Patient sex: M
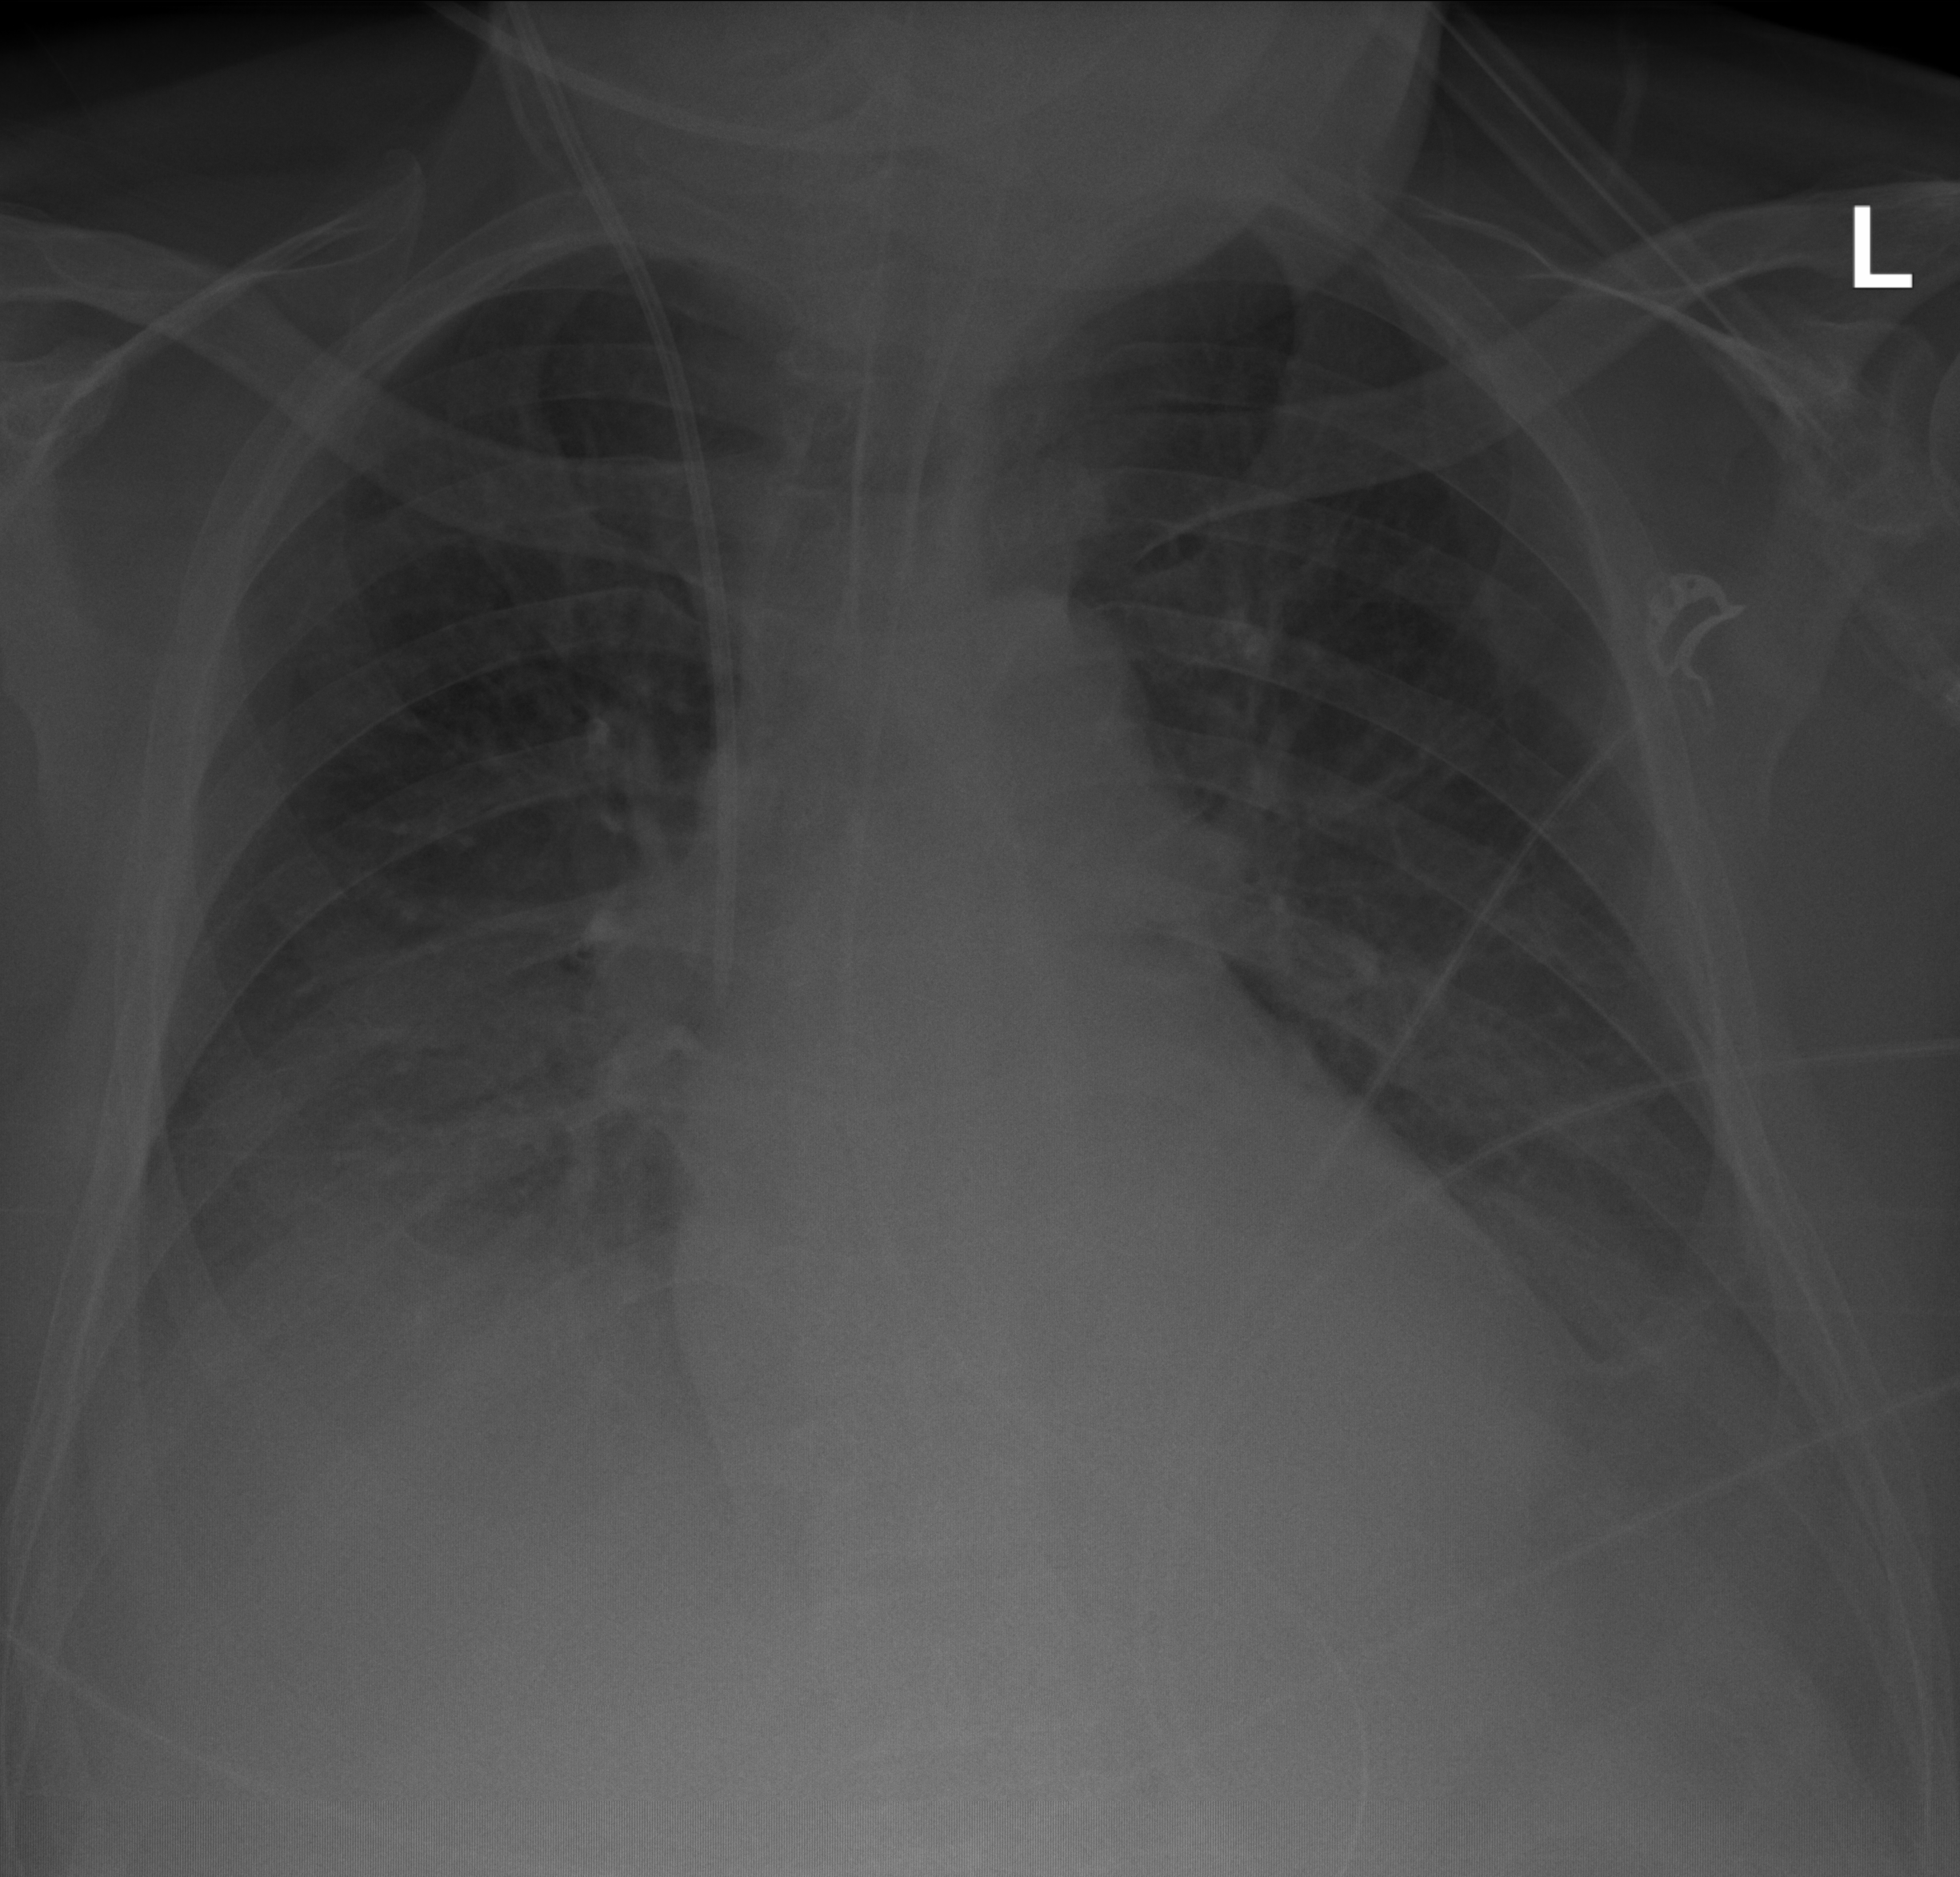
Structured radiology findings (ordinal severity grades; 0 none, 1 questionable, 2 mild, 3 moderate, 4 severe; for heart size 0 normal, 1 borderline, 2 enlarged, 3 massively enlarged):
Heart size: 1
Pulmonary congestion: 0
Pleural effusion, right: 2
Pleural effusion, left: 2
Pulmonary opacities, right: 0
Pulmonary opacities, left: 0
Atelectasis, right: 2
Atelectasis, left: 2